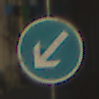
Verkehrszeichen: VorgeschriebeneVorbeifahrtLinks
Umgebung: Outdoor, Urban
Tageszeit: Midday
Wetter: Clear
Licht: Natural
Jahreszeit: NotSpecified
Kontrast: HighContrast